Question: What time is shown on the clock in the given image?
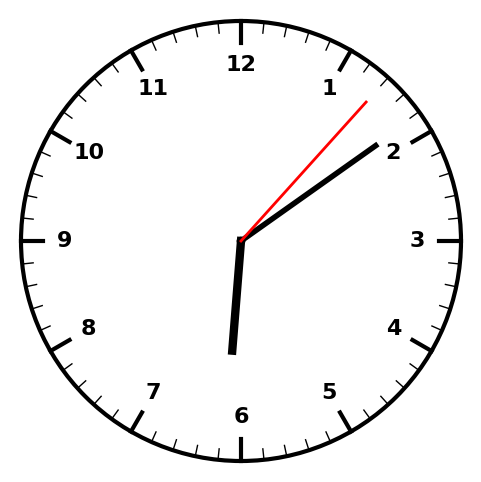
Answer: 06:09:07